Here is the time-frequency representation (spectrogram) of a rolling-element bearing's vibration measurement. Based on the visible evidence, which condition applies: normal, inner_race, outer_race, ball?
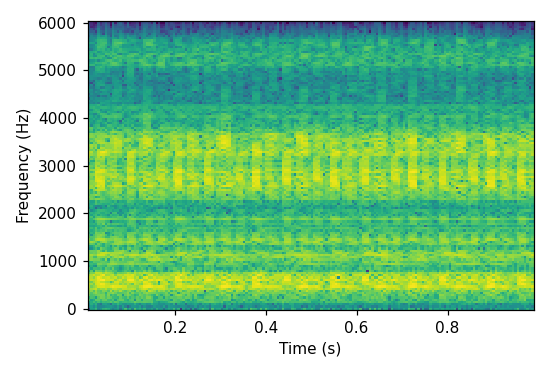
Answer: outer_race